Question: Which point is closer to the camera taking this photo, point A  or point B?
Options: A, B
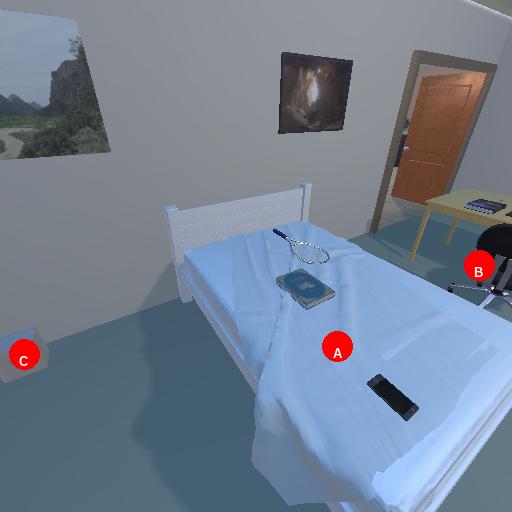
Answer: A